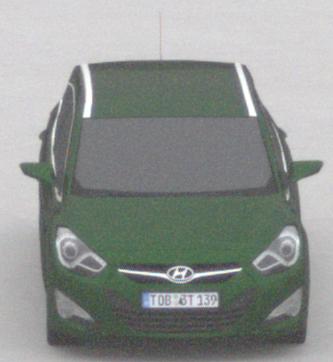
Make: Hyundai
Model: i40 Kombi 1.6 GDI
Detailed model: i40 (VF) Kombi
Model produced from: 2012/08
Model produced until: 2013/09
Doors: 5
Color: green
Road condition: dry road
Daytime: midday
Contrast: low contrast